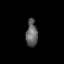
Tissue: lung
Cell type: Epithelial cells
Senescence score: 0.1698
Nuclear area (px): 305
Mean DAPI intensity: 97.744